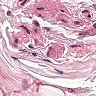
Metastatic tissue present: no